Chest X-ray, PA view. Patient: 57 years old, sex M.
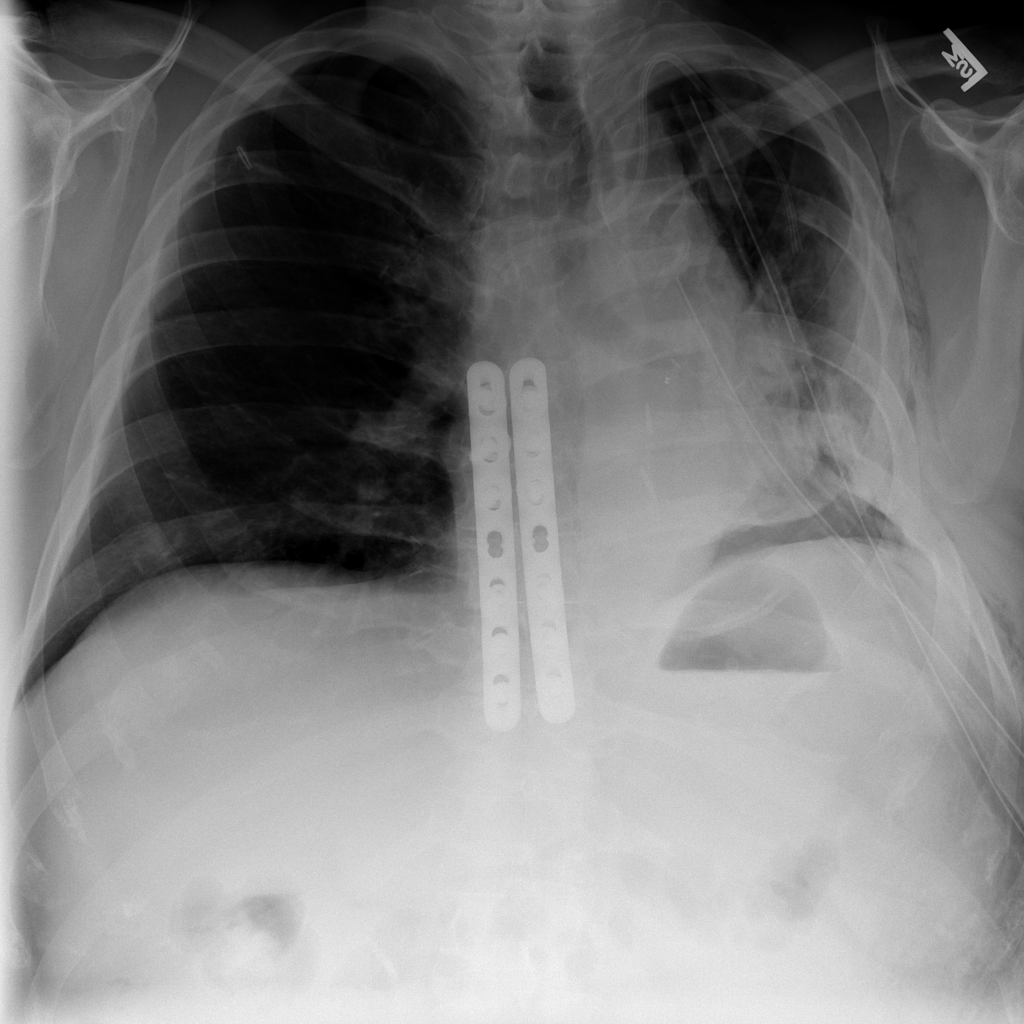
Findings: Atelectasis, Emphysema, Pneumothorax